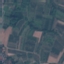
Land use / land cover class: PermanentCrop